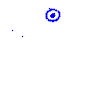
Particle: electron